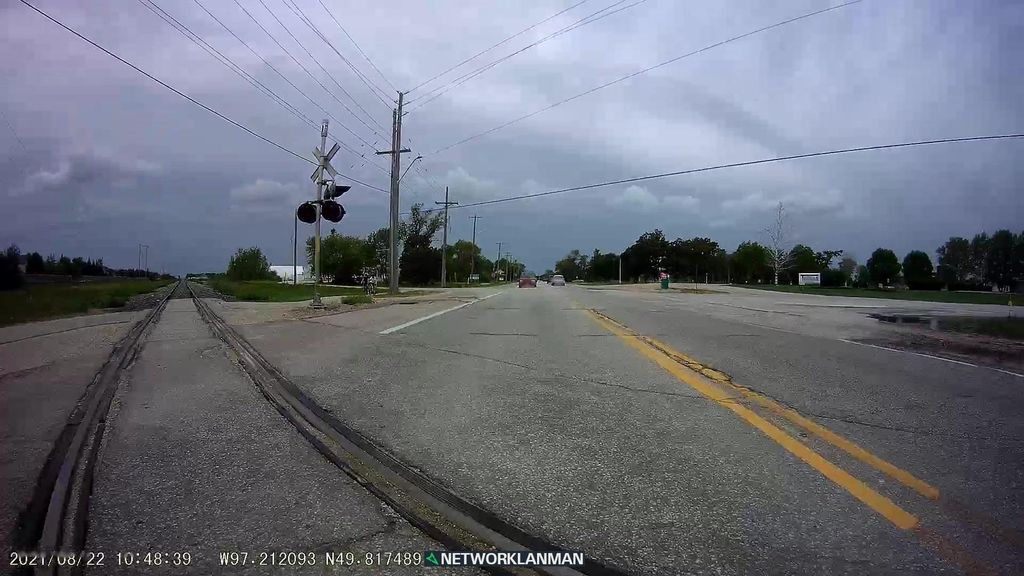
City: winnipeg